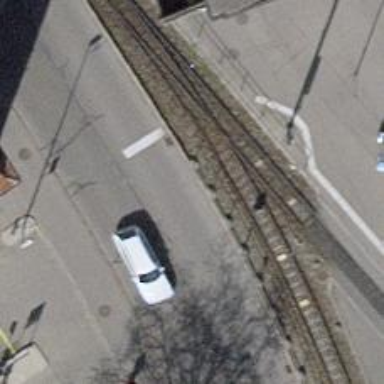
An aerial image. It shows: Railway crossing.